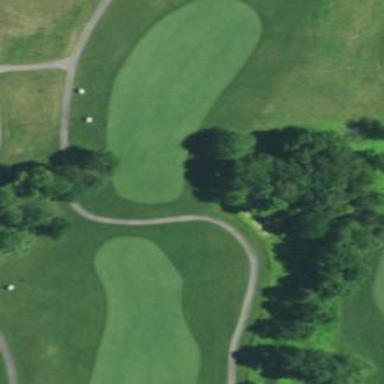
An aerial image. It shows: Grassy fairway on golf course.